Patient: sex F, age 59
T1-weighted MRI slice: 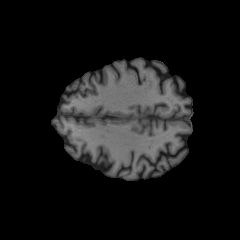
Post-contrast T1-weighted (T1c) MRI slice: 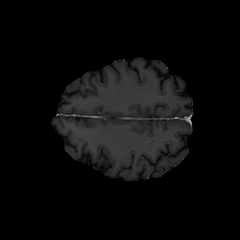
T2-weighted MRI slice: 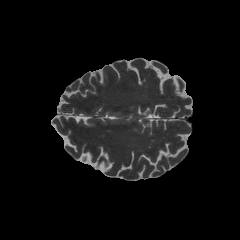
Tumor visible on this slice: no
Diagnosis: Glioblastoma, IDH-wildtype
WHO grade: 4